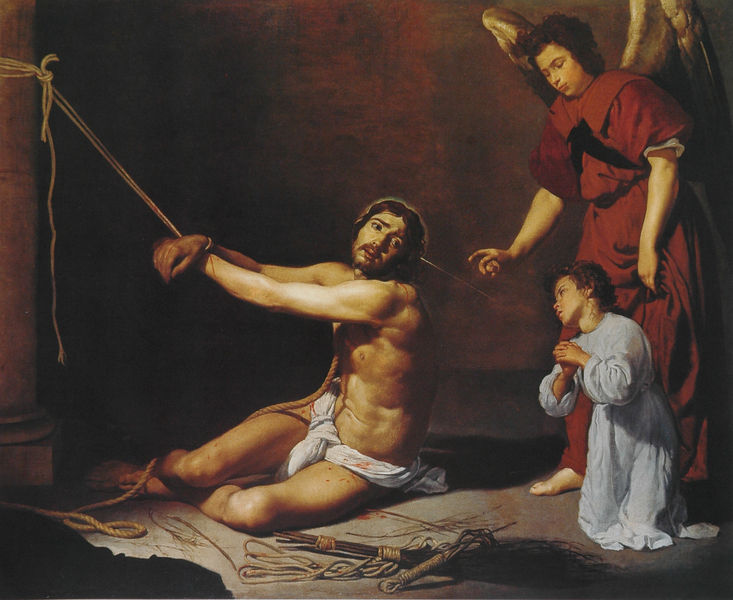
Titel: Christus und die christliche Seele
Künstler: Diego Rodríguez de Silva y Velázquez
Standort: London
Institution: The Trustees of the National Gallery
Schlagwörter: blau, dunkel, flügel, gemälde, gott, kopf, körper, lendenschurz, mann, nackt, schatten, weiß, wunde, sitzen, braun, finger, frau, kleid, kleider, licht, raum, schwarz, säule, ölbild, blick, rot, tuch, bart, wand, arm, arme, band, bibel, johannes, kleidung, knoten, sockel, stehen, tod, hände, innenraum, öl, boden, gewand, haare, schnur, schnüre, sitzend, strick, gewänder, kind, kinder, stock, engel, helldunkel, beine, fesseln, reisig, beleuchtung, seile, tau, lichteinfall, besen, junge, zeigen, leuchten, fleisch, blut, knabe, lendentuch, seil, gefangen, knien, strafe, strahl, peitsche, beten, gebet, mythologie, säuler, kerker, nimbus, christus, jesus, wunden, leid, leiden, qual, mittelalter, religiös, gebunden, heiliger, heilige, märtyrer, basis, anbeten, jünger, heilig, gefangener, anbetung, betend, rute, lichtschein, lenden, bube, fessel, unschuld, säulenschaft, peitschen, martyrium, primatechnik, deutschrömer?, zeigegestus, folter, marter, gefesselt, aura, arma christi, geißelsäule, heiligen, sünder, geißel, redegestus, folterwerkzeuge, licht'chatten, lichtschatten, myrta, peinigung, jesus maria, helldunkeö, bart haasre, seil gefesselt, seil schnur, samariten